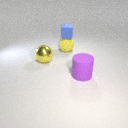
large yellow rubber sphere behind large yellow metal sphere